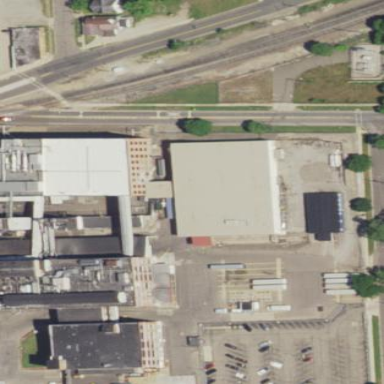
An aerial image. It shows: Industrial building.